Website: walmart
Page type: billing-address
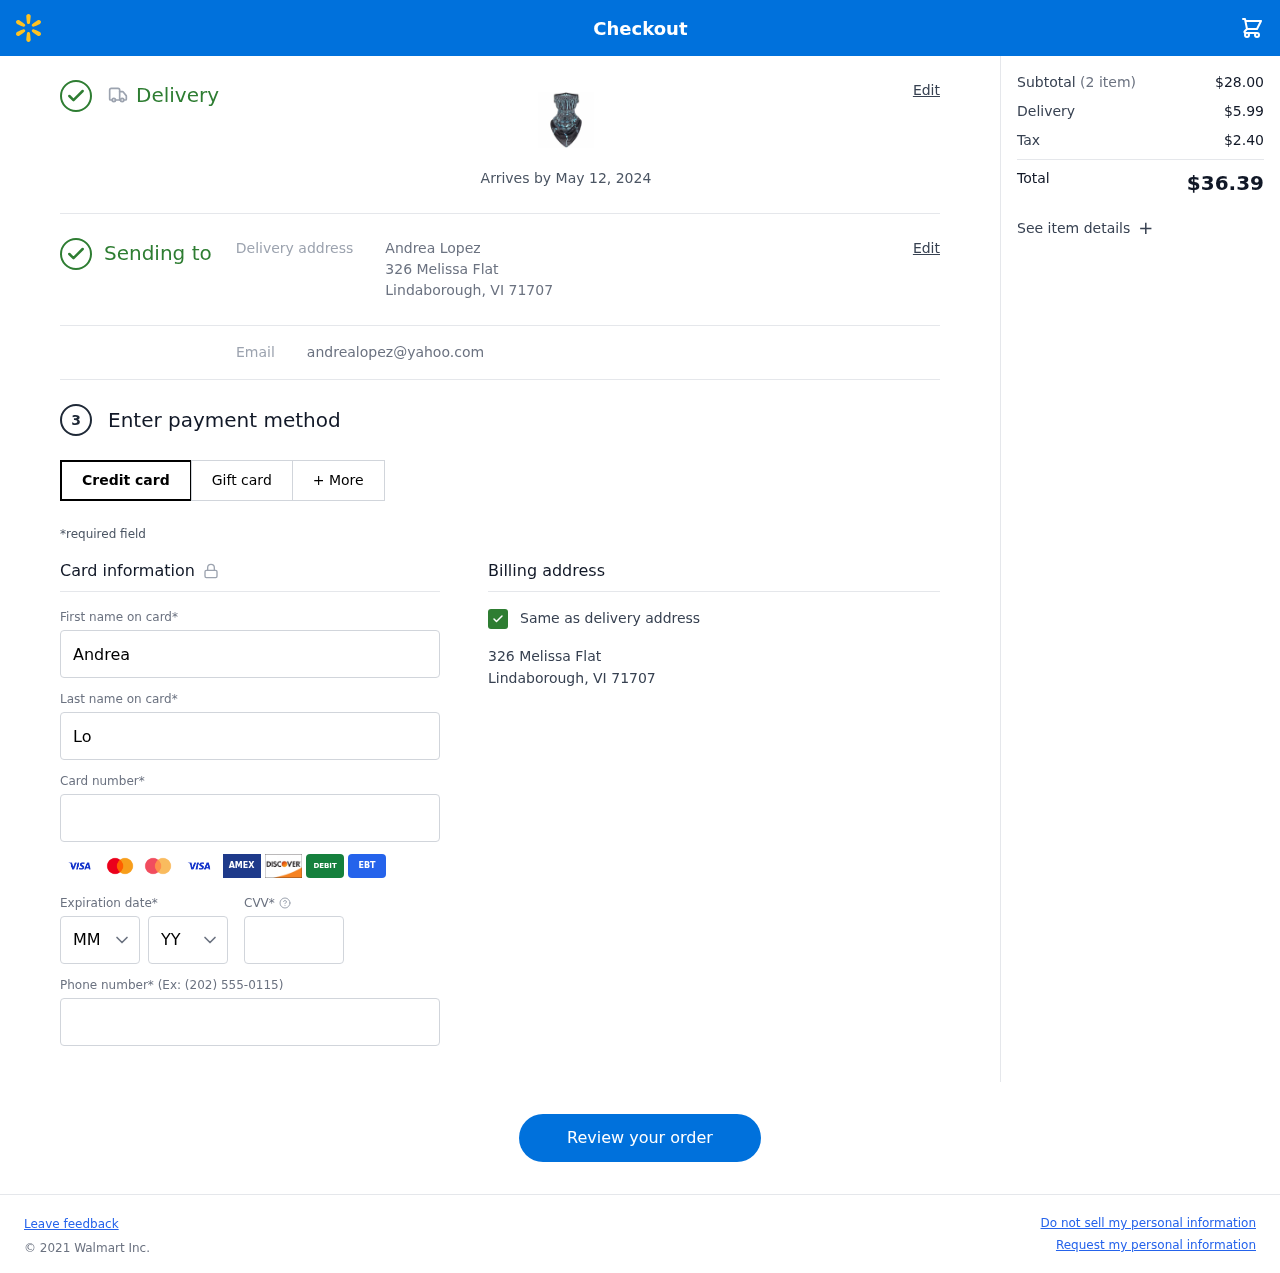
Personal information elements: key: PII_CARD_CVV
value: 464
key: PII_CARD_EXPIRY_MONTH
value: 04
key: PII_CARD_EXPIRY_YEAR
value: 26
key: PII_CARD_NUMBER
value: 4916 1751 2226 7375
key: PII_EMAIL
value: andrealopez@yahoo.com
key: PII_FIRSTNAME
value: Andrea
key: PII_FULLNAME
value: Andrea Lopez
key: PII_LASTNAME
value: Lopez
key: PII_PHONE
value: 9725454702
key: PII_STREET
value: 326 Melissa Flat
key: PII_CITY_STATE_ZIP
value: Lindaborough, VI 71707
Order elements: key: ORDER_DELIVERY_DATE
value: Arrives by May 12, 2024
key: ORDER_NUM_ITEMS
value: (2 item)
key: ORDER_SUBTOTAL
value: $28.00
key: ORDER_SHIPPING_COST
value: $5.99
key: ORDER_TAX
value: $2.40
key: ORDER_TOTAL
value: $36.39